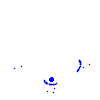
Particle: electron